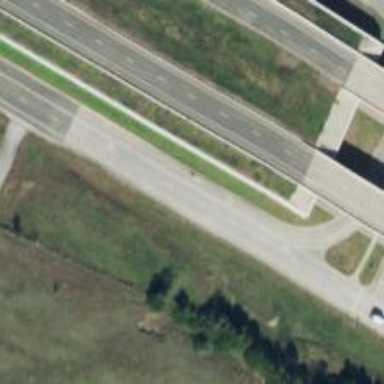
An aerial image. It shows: Trunk link highway.